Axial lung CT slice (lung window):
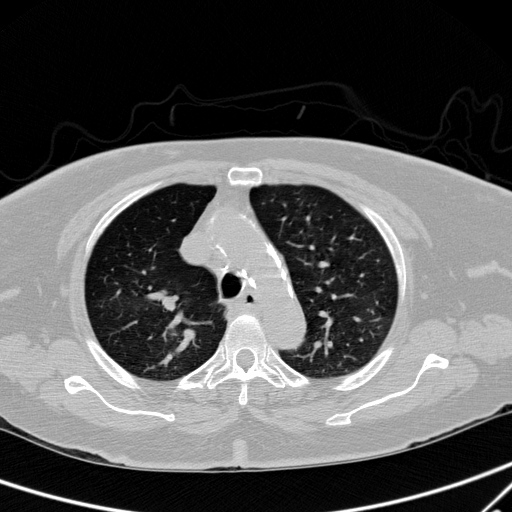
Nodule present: no